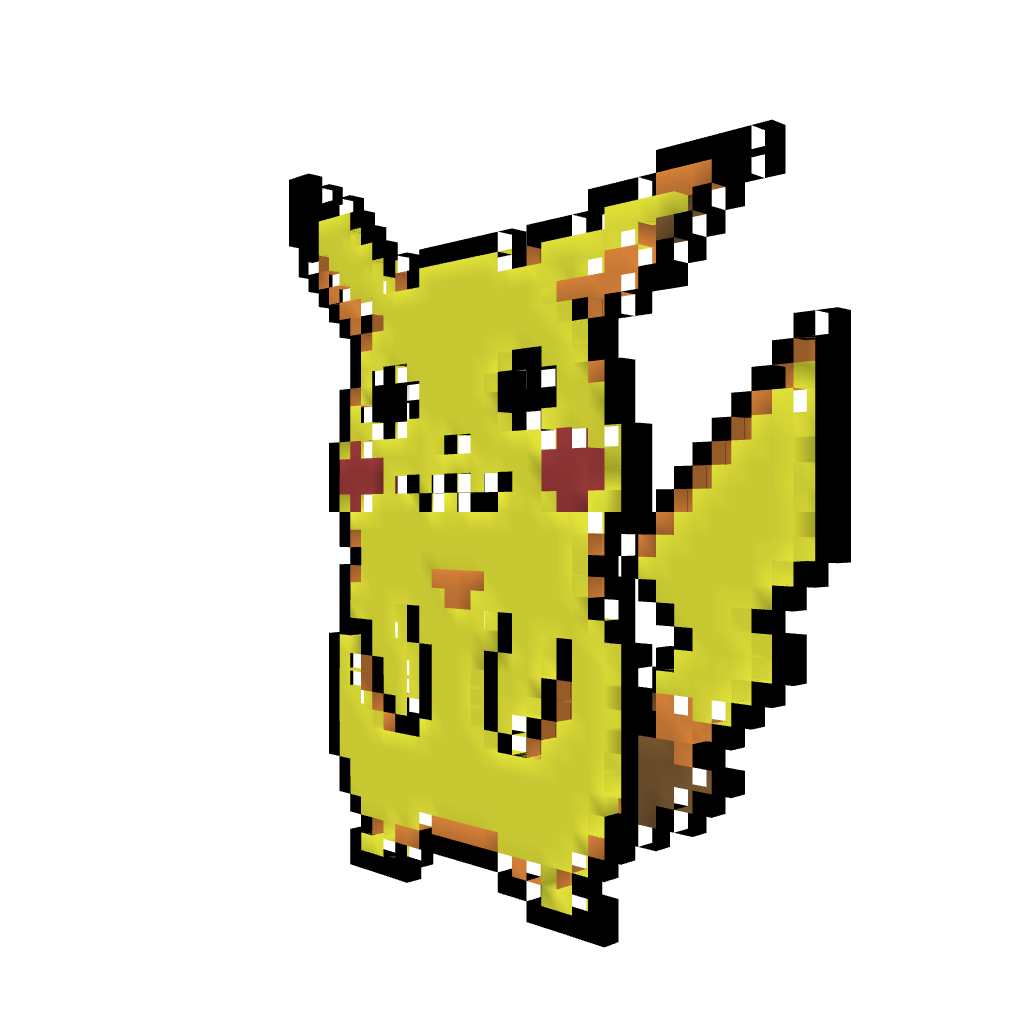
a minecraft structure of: Pikachu high quality